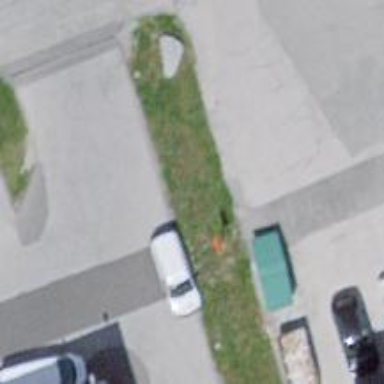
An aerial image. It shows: Pole with roof-covered pipeline marker.